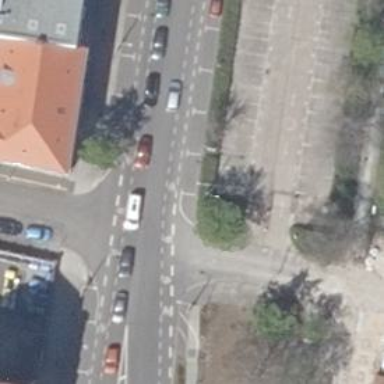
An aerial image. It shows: Tertiary road with asphalt surface. There is separate sidewalk and lanes for both cycling and parallel on-street parking.